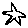
Label: star